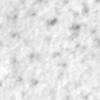
Label: no_change